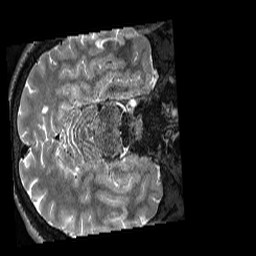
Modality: T2w
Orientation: axial
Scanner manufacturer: siemens
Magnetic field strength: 3 T
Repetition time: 3.2 s
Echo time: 0.563 s